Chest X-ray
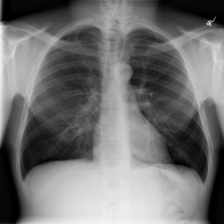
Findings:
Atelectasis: negative
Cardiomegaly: negative
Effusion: negative
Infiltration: negative
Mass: negative
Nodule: negative
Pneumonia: negative
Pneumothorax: negative
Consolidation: negative
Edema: negative
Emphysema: negative
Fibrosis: negative
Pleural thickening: negative
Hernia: negative